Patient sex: M
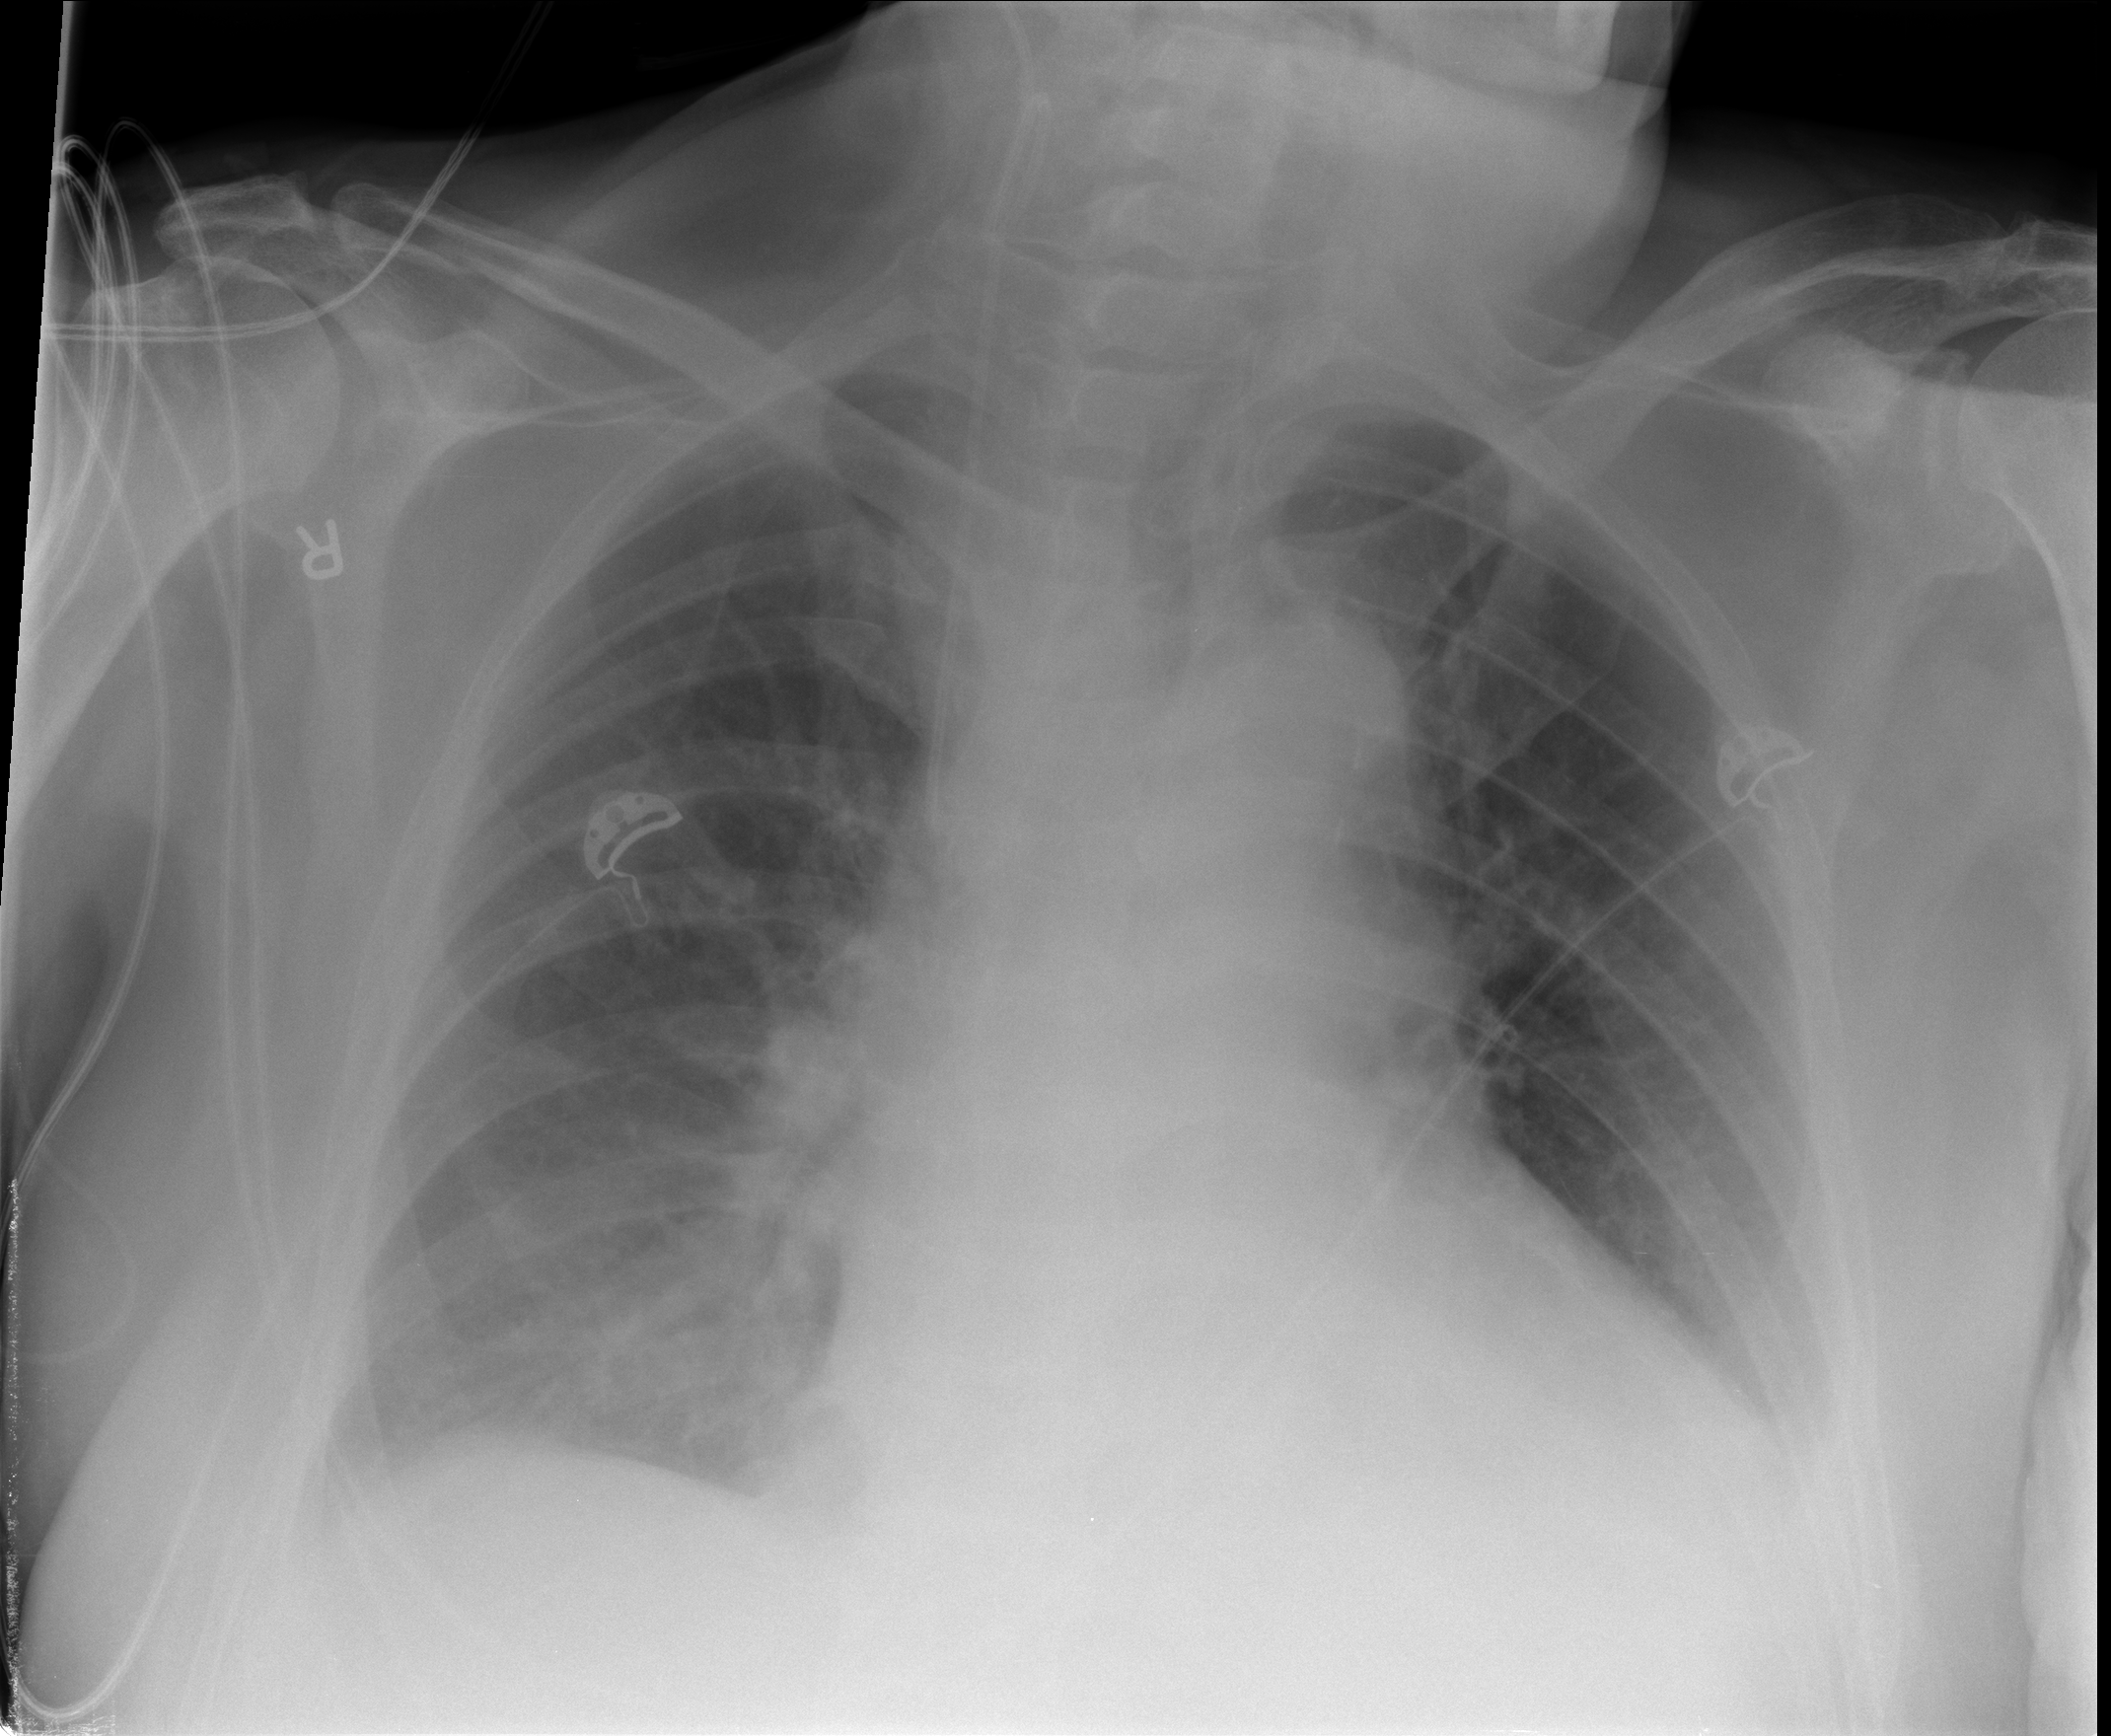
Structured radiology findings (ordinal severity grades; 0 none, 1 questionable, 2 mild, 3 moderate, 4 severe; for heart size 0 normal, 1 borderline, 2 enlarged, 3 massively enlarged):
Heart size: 0
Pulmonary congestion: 0
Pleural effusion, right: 2
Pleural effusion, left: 0
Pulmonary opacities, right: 0
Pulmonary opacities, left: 0
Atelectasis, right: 0
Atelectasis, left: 0